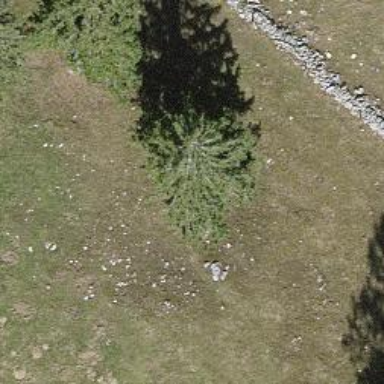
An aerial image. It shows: Beautiful tree in nature.